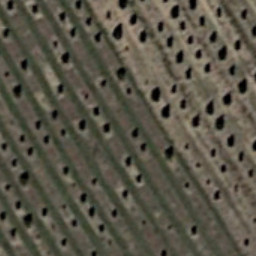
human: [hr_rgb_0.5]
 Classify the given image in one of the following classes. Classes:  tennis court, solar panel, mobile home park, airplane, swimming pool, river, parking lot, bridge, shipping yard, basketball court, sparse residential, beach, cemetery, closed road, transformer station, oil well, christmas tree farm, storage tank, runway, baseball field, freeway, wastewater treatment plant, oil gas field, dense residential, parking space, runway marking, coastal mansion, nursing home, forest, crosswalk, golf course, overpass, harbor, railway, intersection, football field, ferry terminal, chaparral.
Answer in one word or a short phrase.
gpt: christmas tree farm